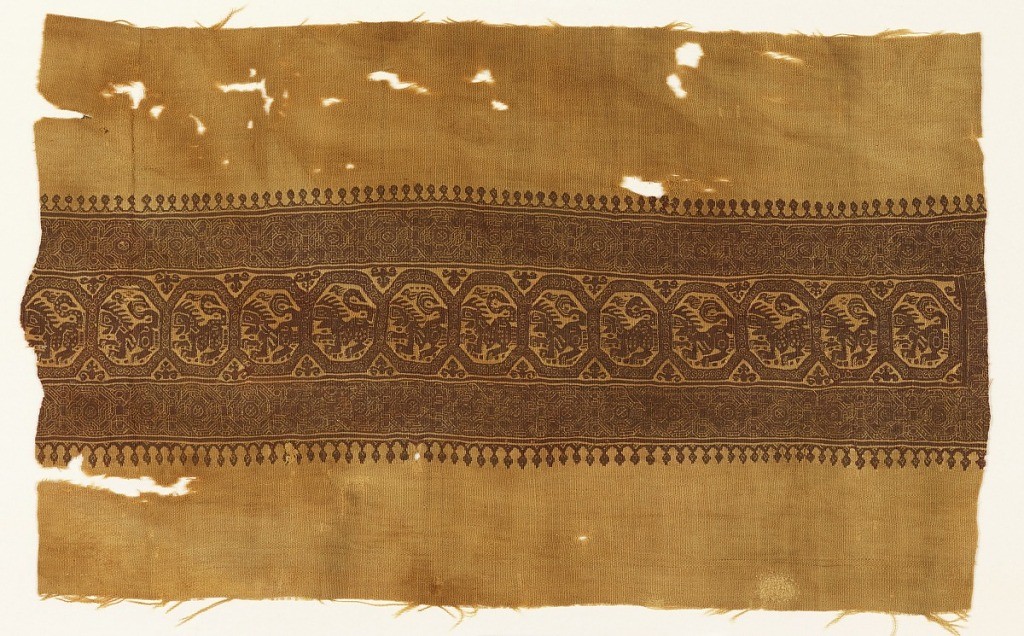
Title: Textile
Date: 6th–7th century
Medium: Medium:wool Technique: tapestry weave and soumak
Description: Wide band showing lions in octangonal medallions with border of latticework. Maroon design on a tan ground.